Question: I am trying to display only the desired country came under the particular flag. But when I change the Radio Button and change the selection of Check Box it does not work and after first selection it is displaying all the countries names..
'''
//Code for Option Buttons
Public Class Form1
Private Sub RadioButton1_CheckedChanged(ByVal sender As System.Object, ByVal e As System.EventArgs) Handles PKFlag.CheckedChanged
PakFlag.Visible = PKFlag.Checked
End Sub
//Code for Check Boxes
Private Sub CH_KW_CheckedChanged(ByVal sender As System.Object, ByVal e As System.EventArgs) Handles CH_KW.CheckedChanged
If KuwaitFlag.Checked = True And CH_KW.Checked = True Then
LBL_KW.Visible = True
Else
LBL_KW.Visible = False
End If
End Sub
'''

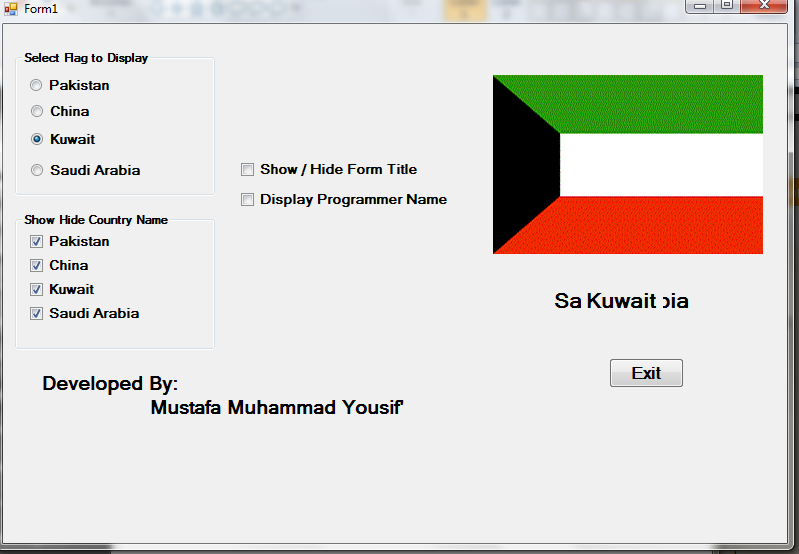
Answer: Try to create a sub like this:
'''
Private Sub AdjustVisibleName()
LBL_KW.Visible = (KuwaitFlag.Checked = True AndAlso CH_KW.Checked = True)
'Exactly the same for the other countries
End Sub
'''
Then in the CheckedChanged event handler for every checkbox and radiobutton you call this function.
That way you can make sure that the displayed name is always up to date.